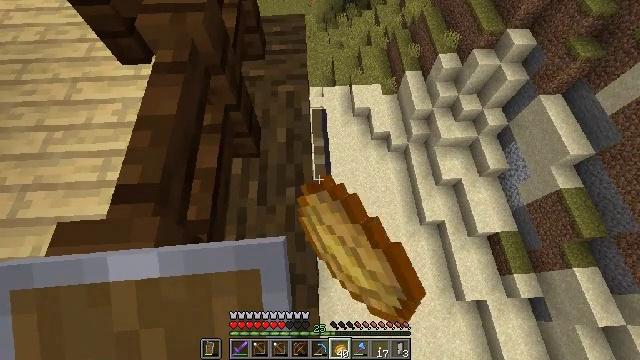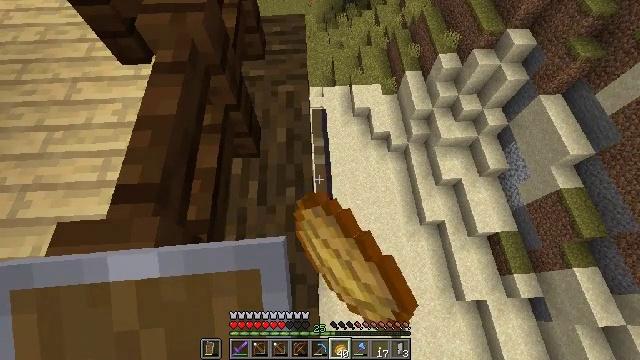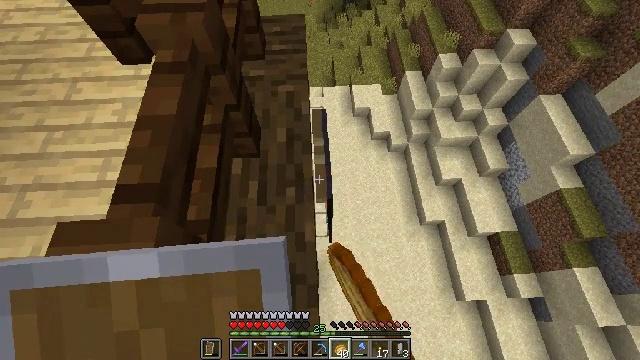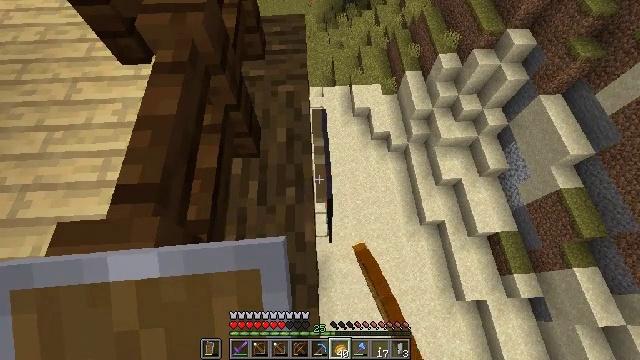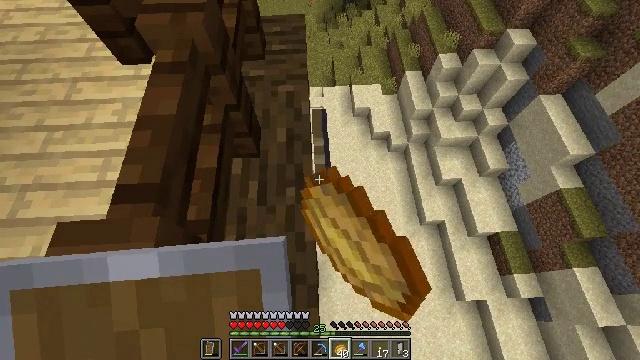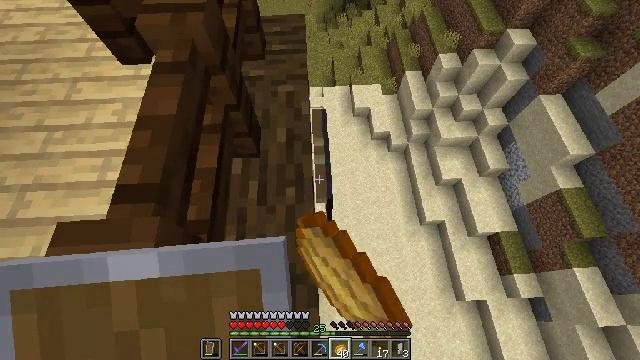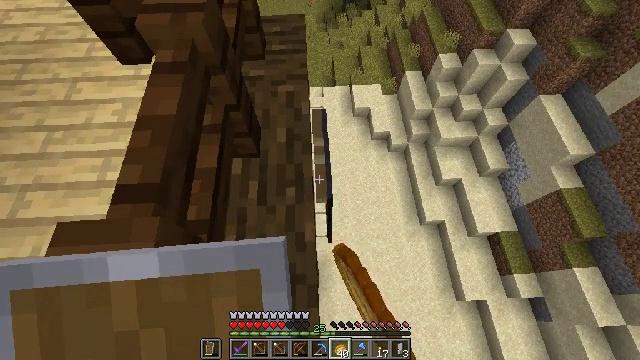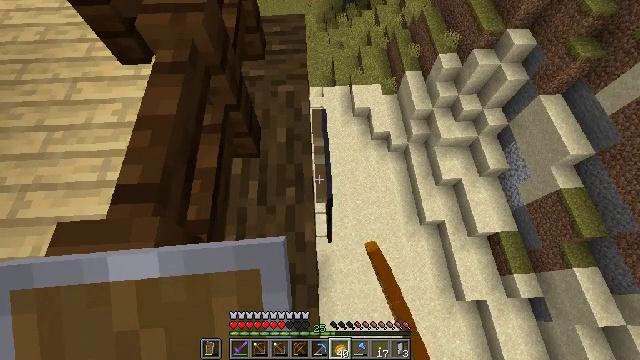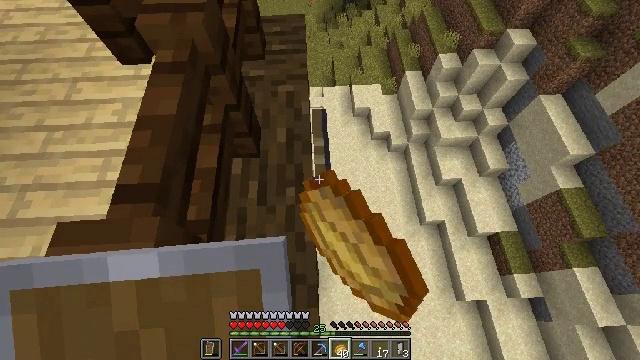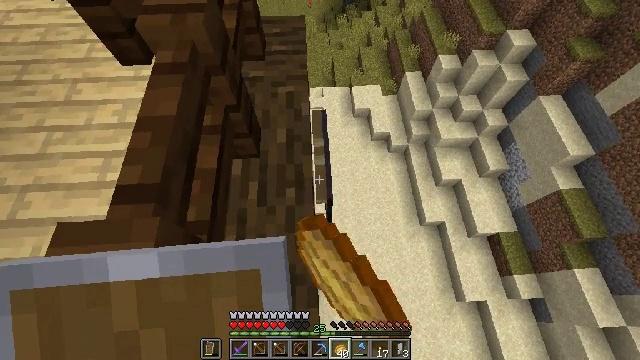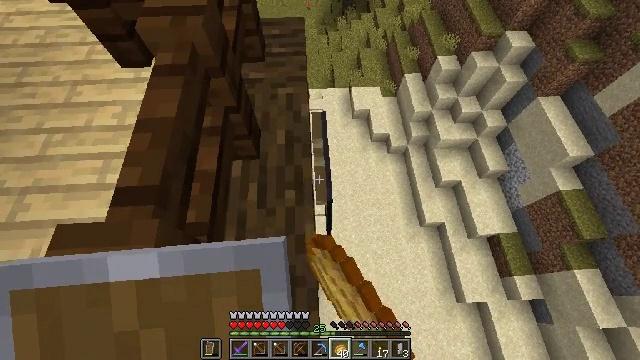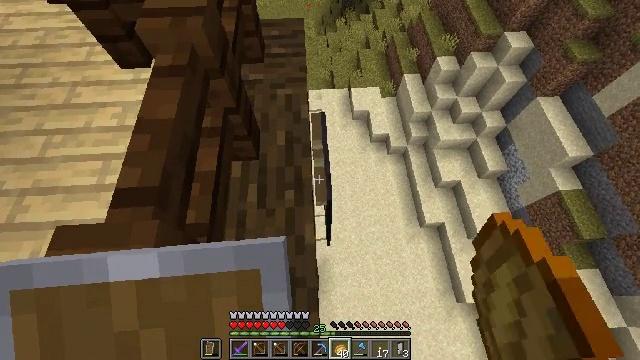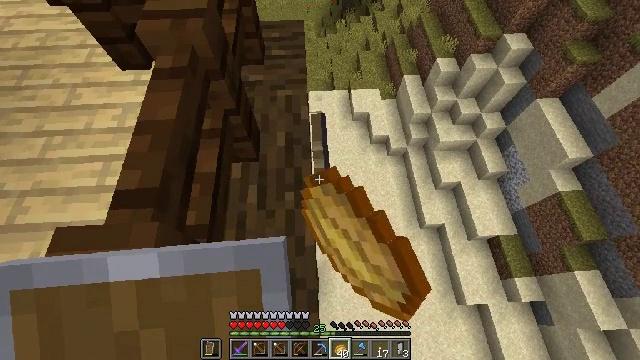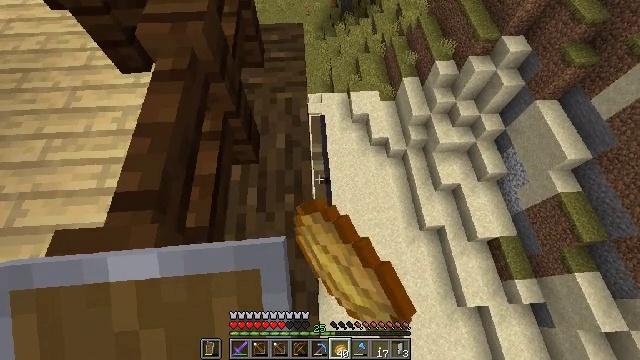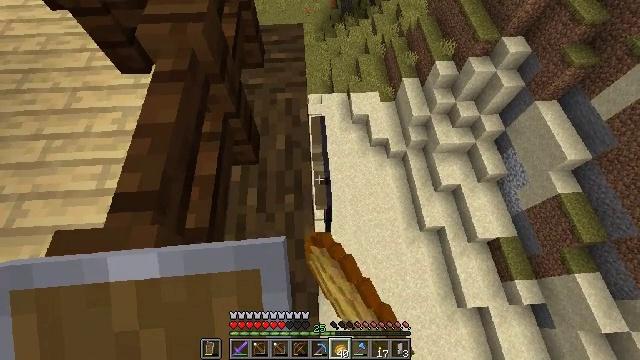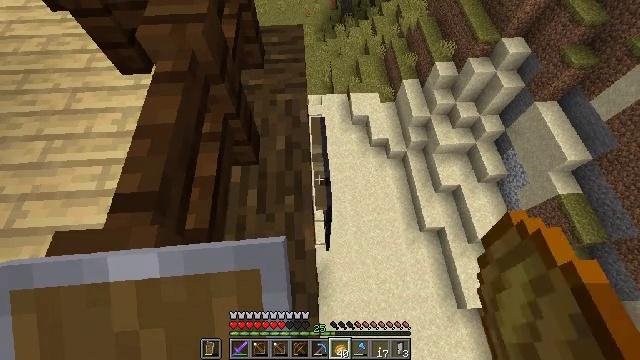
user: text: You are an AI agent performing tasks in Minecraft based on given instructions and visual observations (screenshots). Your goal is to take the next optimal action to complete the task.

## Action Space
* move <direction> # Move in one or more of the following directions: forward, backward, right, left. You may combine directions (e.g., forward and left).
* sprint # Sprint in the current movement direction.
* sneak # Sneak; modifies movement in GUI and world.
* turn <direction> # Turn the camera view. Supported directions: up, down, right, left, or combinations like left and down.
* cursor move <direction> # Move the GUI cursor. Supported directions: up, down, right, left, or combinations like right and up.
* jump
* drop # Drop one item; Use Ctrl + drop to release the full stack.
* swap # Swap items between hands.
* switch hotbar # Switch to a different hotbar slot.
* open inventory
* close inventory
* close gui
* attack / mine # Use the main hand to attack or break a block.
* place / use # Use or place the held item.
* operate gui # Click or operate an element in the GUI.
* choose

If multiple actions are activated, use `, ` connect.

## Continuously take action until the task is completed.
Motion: motion action
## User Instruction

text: Remove the white wall banner from its place.
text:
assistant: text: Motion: attack / mine
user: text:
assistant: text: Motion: attack / mine
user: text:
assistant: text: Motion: attack / mine
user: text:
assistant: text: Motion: attack / mine
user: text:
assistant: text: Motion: attack / mine
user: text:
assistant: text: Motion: attack / mine
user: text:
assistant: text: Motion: attack / mine
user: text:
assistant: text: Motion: attack / mine
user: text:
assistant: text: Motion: attack / mine
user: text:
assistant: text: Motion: attack / mine
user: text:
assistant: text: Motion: attack / mine
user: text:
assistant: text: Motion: attack / mine
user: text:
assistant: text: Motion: attack / mine
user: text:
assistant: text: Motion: attack / mine
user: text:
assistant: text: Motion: attack / mine
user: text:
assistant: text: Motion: attack / mine
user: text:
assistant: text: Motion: attack / mine
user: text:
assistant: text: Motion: attack / mine
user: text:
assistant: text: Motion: attack / mine
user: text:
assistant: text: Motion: attack / mine
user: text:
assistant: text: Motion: attack / mine
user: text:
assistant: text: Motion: attack / mine
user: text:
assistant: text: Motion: attack / mine
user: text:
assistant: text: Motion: attack / mine
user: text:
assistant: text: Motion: attack / mine
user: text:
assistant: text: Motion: attack / mine
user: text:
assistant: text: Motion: attack / mine
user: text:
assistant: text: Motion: attack / mine
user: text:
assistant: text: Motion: attack / mine
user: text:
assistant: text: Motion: attack / mine